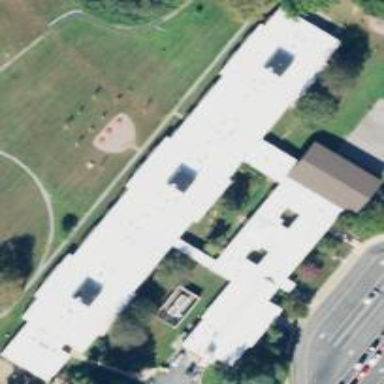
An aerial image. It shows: School building.